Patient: sex F, age 68
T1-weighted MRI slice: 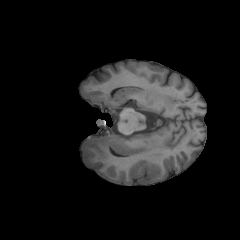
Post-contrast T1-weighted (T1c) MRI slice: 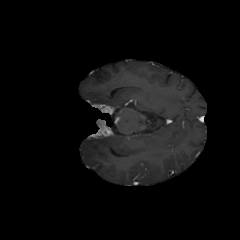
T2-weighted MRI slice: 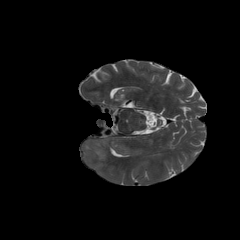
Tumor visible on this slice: yes
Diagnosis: Glioblastoma, IDH-wildtype
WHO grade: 4